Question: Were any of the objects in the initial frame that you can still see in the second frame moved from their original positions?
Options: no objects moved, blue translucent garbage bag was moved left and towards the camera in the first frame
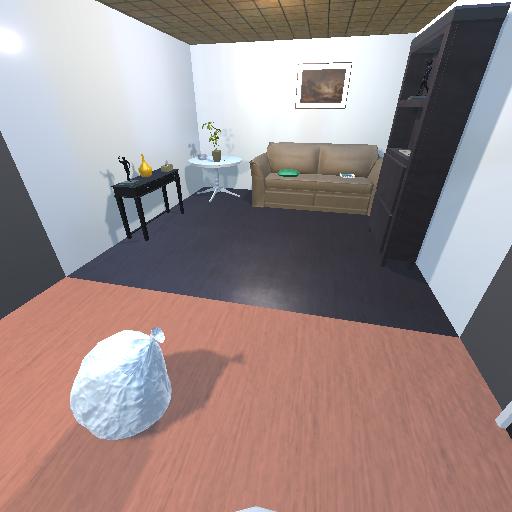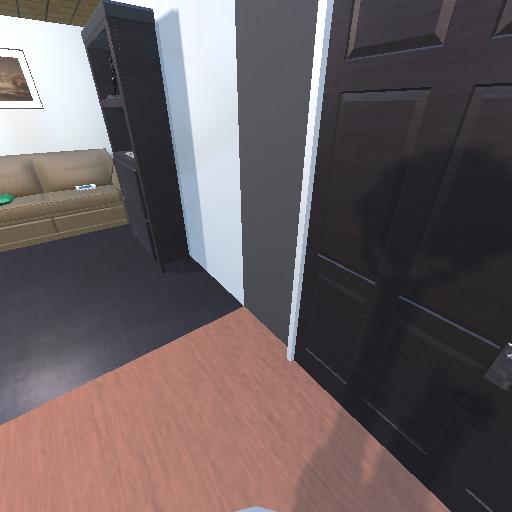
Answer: no objects moved